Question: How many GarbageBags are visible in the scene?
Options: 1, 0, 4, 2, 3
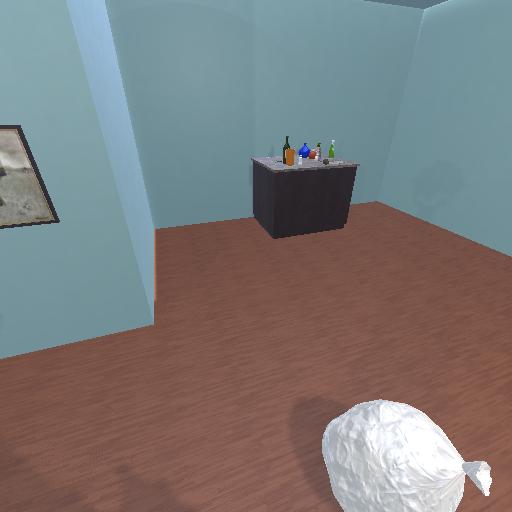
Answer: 1